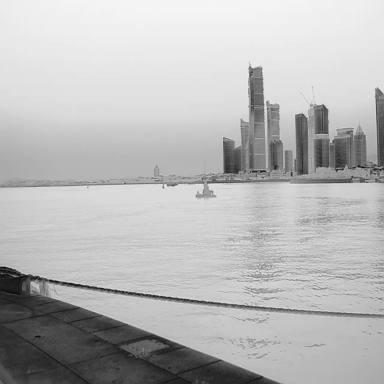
There is a sailboat in the infrared image.